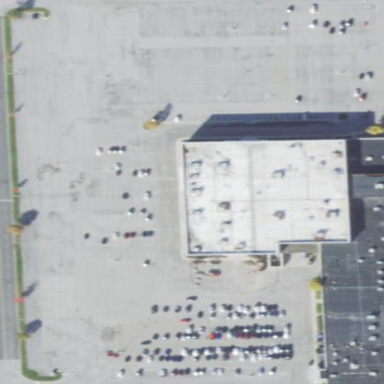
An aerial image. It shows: Parking area with asphalt surface.